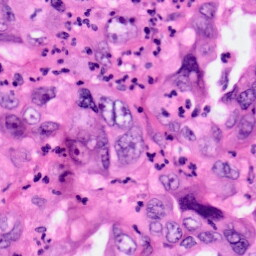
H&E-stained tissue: Pancreatic